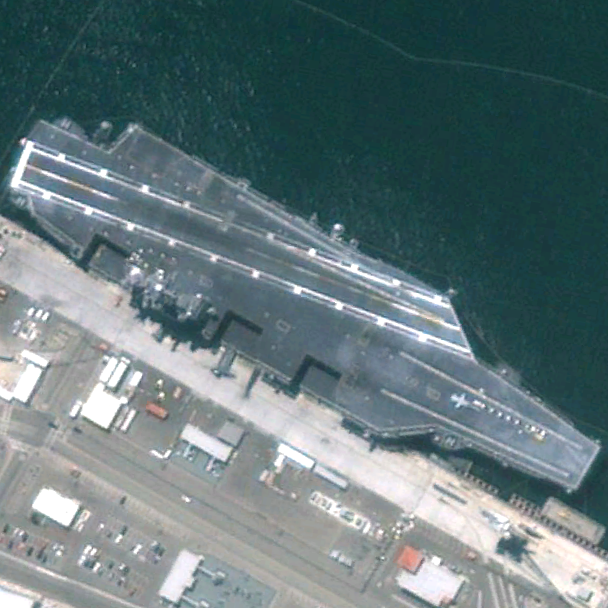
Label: aircraft_carrier